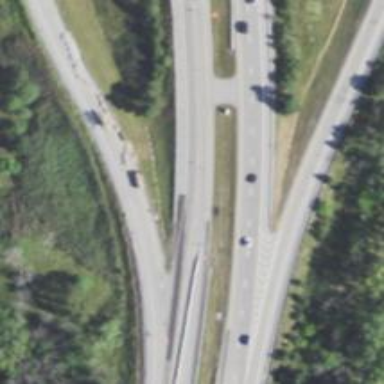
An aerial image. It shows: Primary highway with expressway characteristics.